Interaction volume radius: 10 \u00c5
Interaction volume height: 20 \u00c5
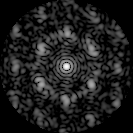
Disorder parameter: 0.5867